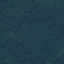
Land use / land cover: Forest